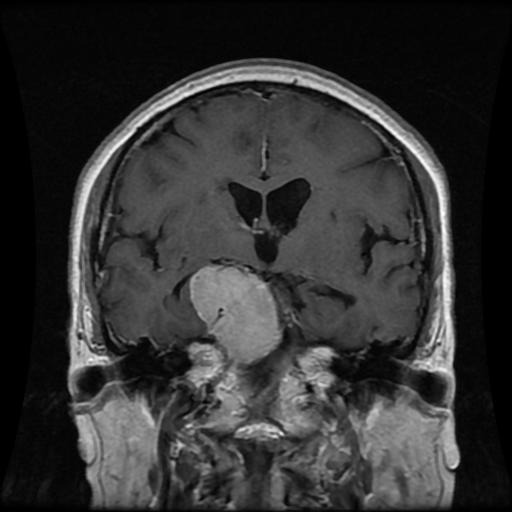
Label: meningioma